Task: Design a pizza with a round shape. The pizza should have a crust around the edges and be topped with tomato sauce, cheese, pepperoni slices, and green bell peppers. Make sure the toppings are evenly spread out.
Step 657:
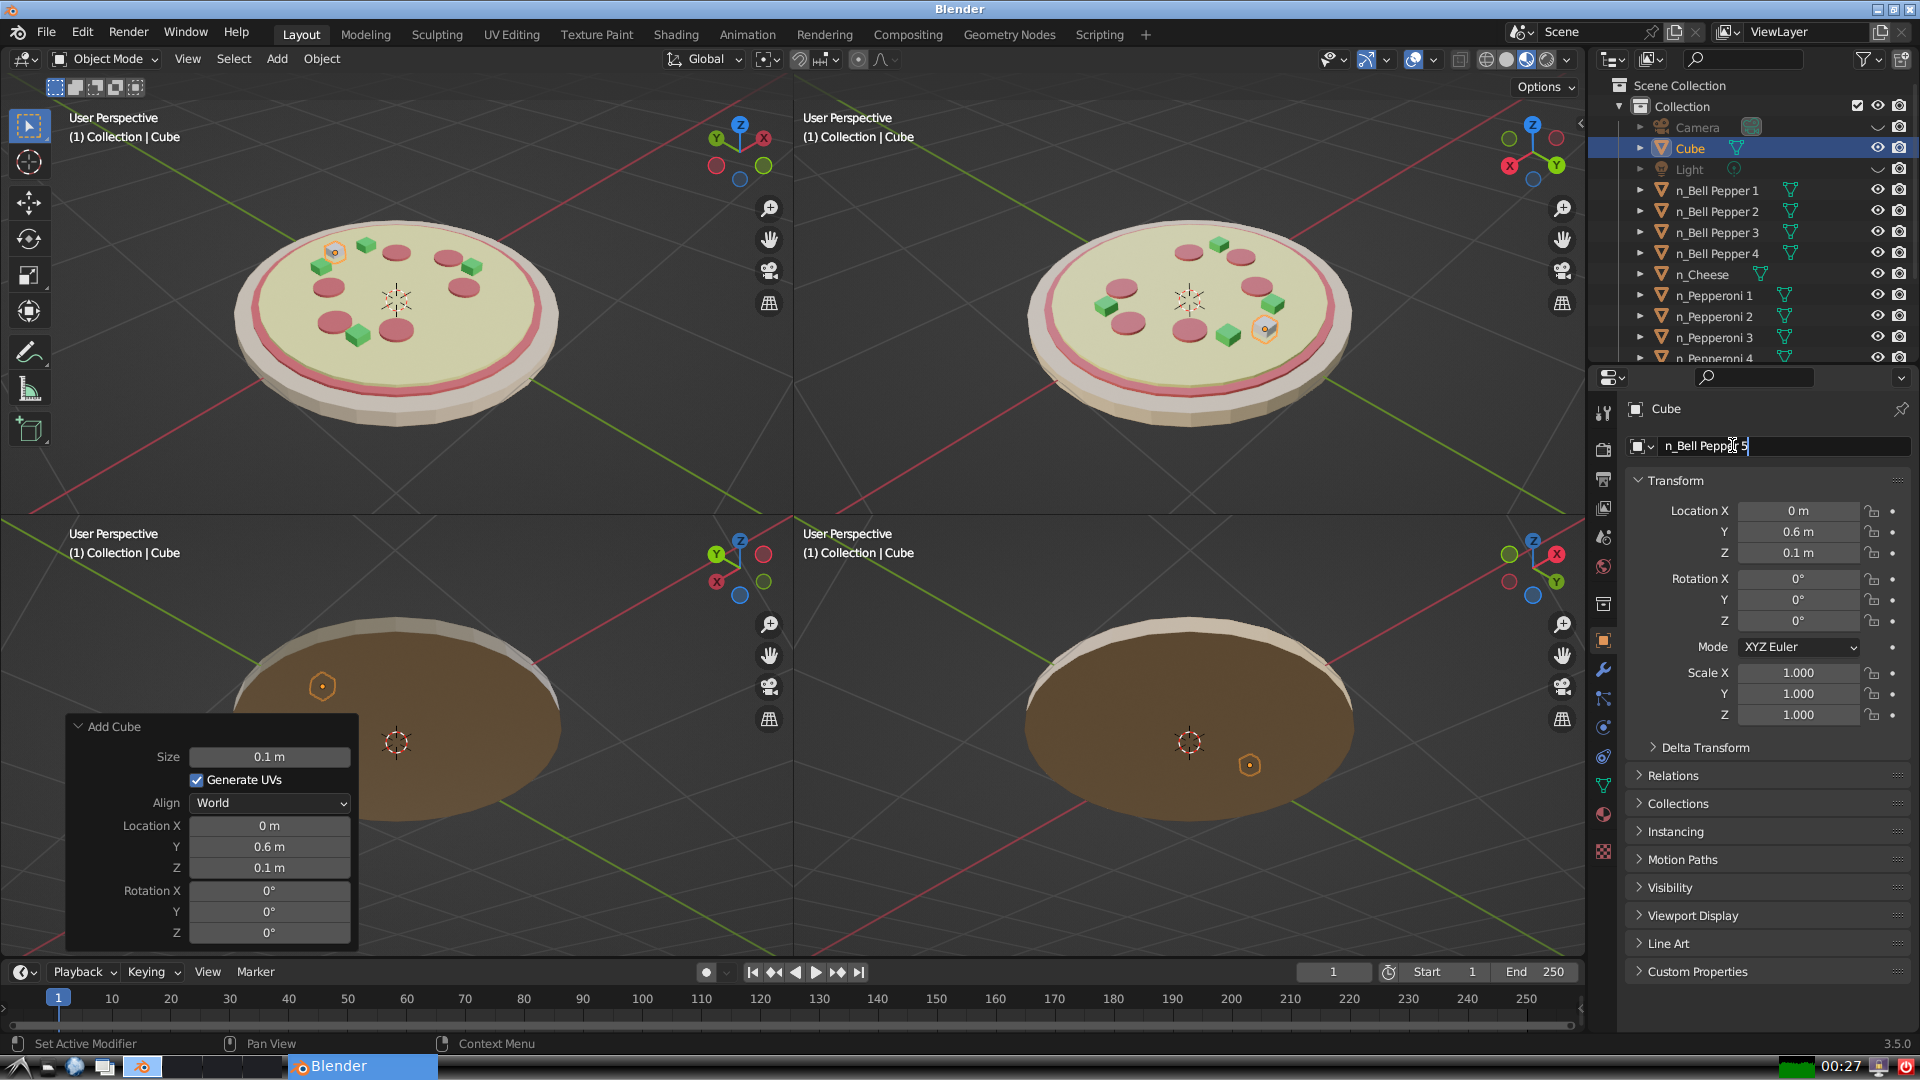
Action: {"key_press": ['Return']}